Question: Who is person?
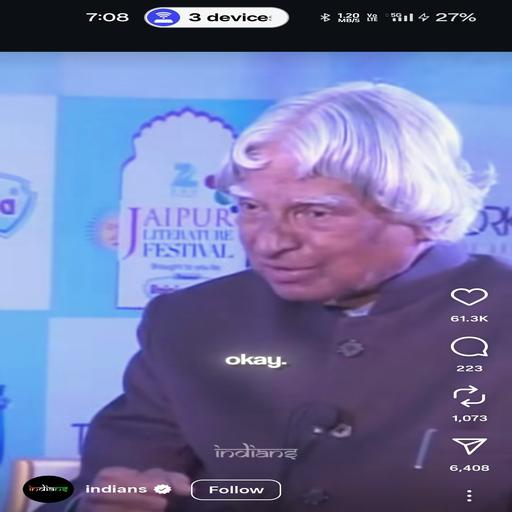
Answer: APJ Abdul Kalam